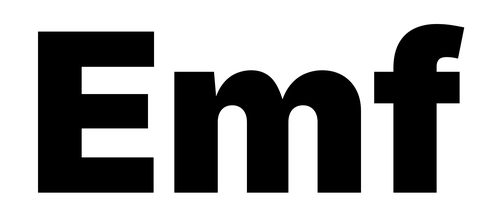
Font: Inter_Black